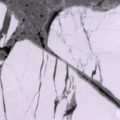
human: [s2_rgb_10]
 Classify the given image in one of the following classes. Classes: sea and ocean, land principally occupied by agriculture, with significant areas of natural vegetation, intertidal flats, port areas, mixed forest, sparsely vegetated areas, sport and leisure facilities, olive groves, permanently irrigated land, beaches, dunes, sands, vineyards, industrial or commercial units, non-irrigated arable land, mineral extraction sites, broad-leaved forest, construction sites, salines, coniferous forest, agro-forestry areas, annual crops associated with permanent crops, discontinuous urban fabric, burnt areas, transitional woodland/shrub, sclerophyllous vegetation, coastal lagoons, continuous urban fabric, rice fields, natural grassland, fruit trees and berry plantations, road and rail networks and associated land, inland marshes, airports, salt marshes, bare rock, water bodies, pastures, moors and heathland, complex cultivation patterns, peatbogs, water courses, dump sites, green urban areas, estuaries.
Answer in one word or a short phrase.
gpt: sea and ocean